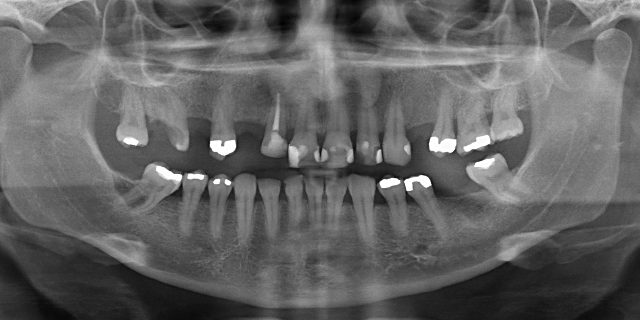
adult